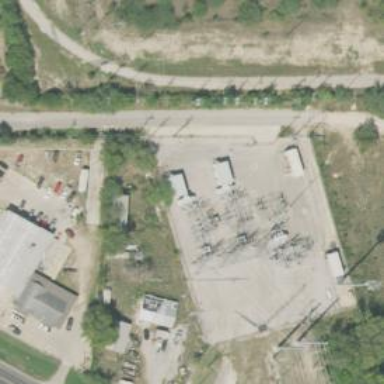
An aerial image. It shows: Switch used for power control.